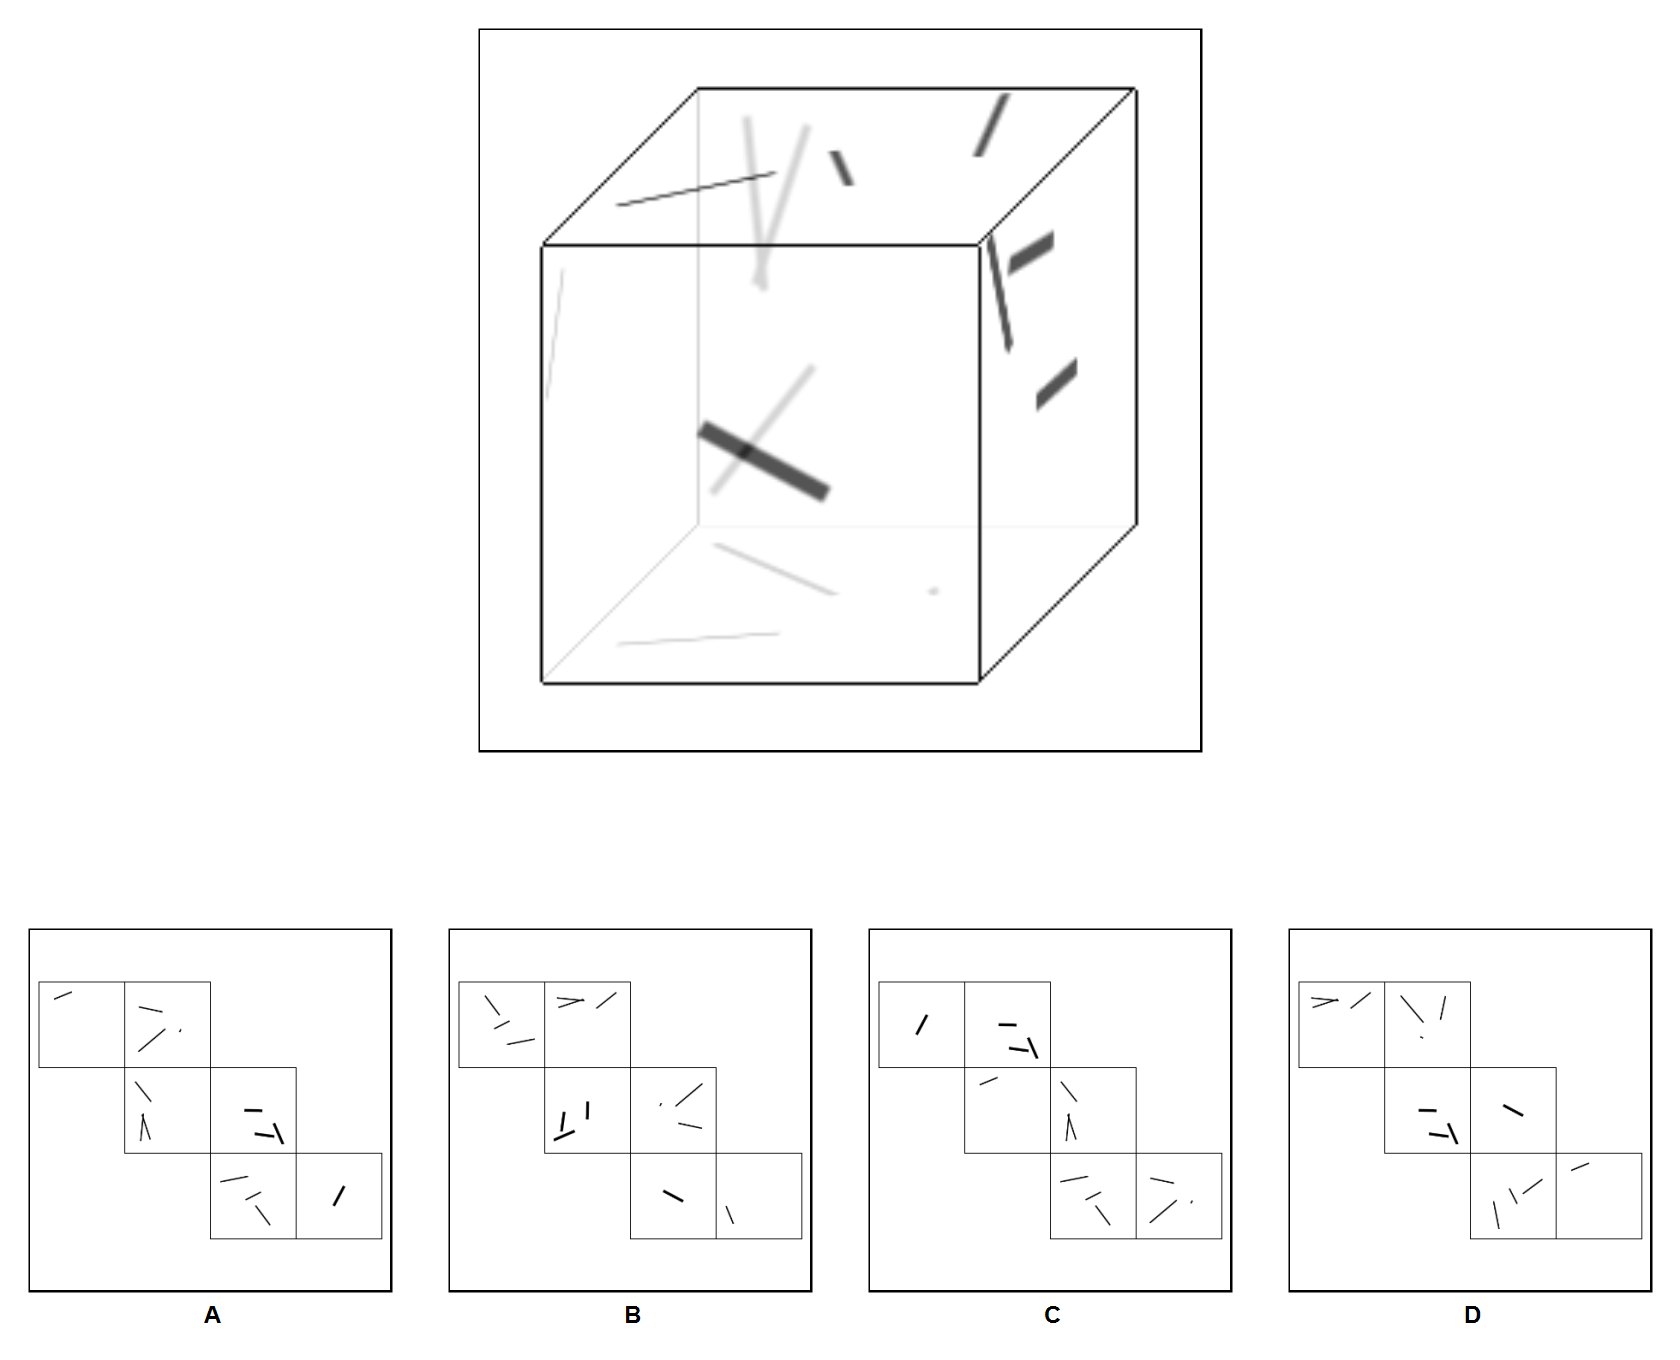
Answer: C